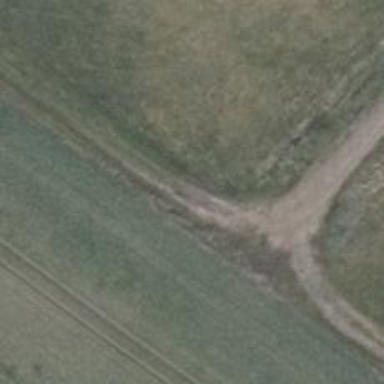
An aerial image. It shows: Grassy track with grade 5 track type.